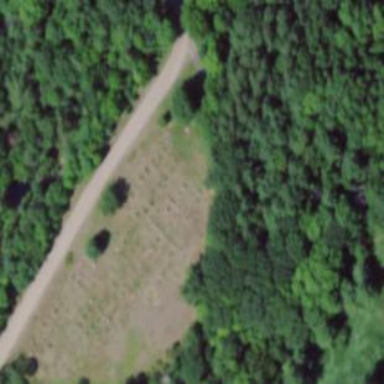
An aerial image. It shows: Cemetery.